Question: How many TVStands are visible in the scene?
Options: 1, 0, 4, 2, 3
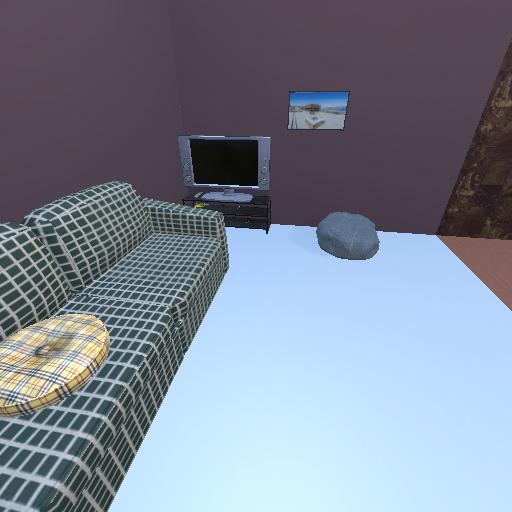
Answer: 1